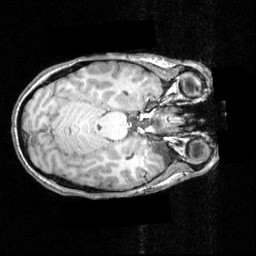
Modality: T1w
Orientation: axial
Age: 24
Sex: male
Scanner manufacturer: siemens
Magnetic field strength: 3.951 T
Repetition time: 2.5 s
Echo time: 0.00393 s